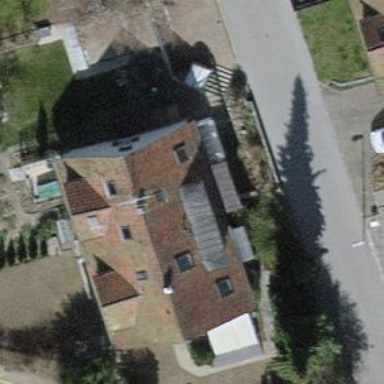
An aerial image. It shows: Building with tile roof.